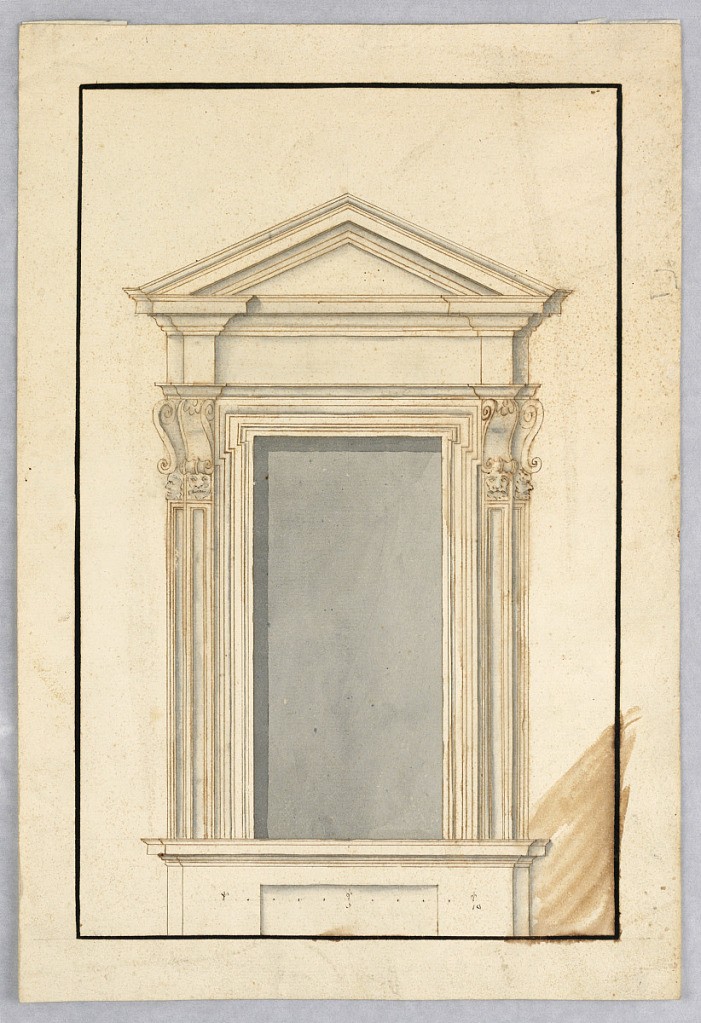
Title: Project for a Window Case
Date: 1650–1700
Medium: Pen and brown ink, brush and gray wash on off-white laid paper
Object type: Drawing
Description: Window case with triangular pediment, whose frieze is supported by corbels with masks at the base.